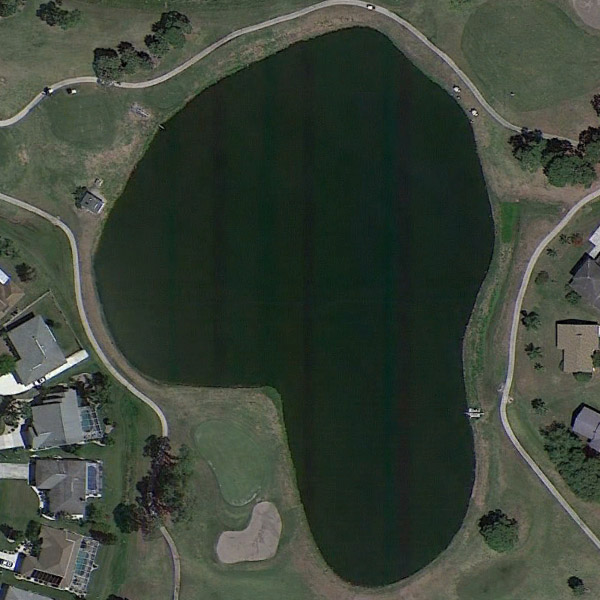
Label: Pond